Question: When I run ReSharper > Inspect > Code Issues in Solution in my client app (in VS 2008), I get the expected "Inspection Results" dialog.
However, when I run ReSharper > Inspect > Code Issues in Solution on my Web API app (in VS 2013),not only does it not show the expected "Inspection Results" dialog, but it reddifies some qualifiers:

The project compiles just fine.
Is this reddification of portions of my code some sort of sick joke perpetrated by Chinese hackers? More importantly (assuming that's just normal paranoia), how can I get the dialog to display, showing me any "issues" the R# code inspector found?
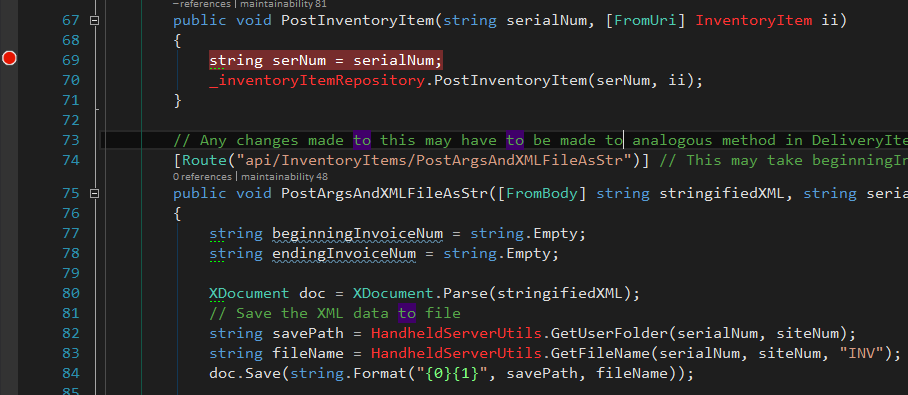
Answer: In this situation, the best thing to do is to clear ReSharper's caches and see if that fixes things. Go to ReSharper -> Options -> General -> Clear caches, then close and reopen the solution. Hopefully, everything should be recognised just fine.